Question: I have a table (let's say DataTable for this example) which has hierarchy records ( id,ParentId,IsEmergency) :

'ParentId=0' means root.
So we have this :
'''
0
|
+--- <PHONE>
|
+--- <PHONE>
|
+--- <PHONE>
|
+--- <PHONE>
|
+--- <PHONE>
'''
I'm after displaying only the those records who has 'parentId=0'
But I want to add another logical column which states "this parent has 'IsEmergency=true' in one of it's childs/sub childs
So I'm after
'''
id parentId hasEmergencyInOneOfItsChild
-------------------------------------------------------
<PHONE> 0 false
<PHONE> 0 false
<PHONE> 0 true
'''
How can I achieve it via recursive linq ?
For convenience I created this Datatable :
'''
DataTable dt = new DataTable("myTable");
dt.Columns.Add("id", typeof (int));
dt.Columns.Add("parentId", typeof (int));
dt.Columns.Add("isEmergency", typeof (bool));
DataRow row = dt.NewRow();
row["id"] =<PHONE>;
row["parentId"] = 0;
row["isEmergency"] =false;
dt.Rows.Add(row);
row = dt.NewRow();
row["id"] =<PHONE>;
row["parentId"] = 0;
row["isEmergency"] = false;
dt.Rows.Add(row);
row = dt.NewRow();
row["id"] =<PHONE>;
row["parentId"] = 0;
row["isEmergency"] =false;
dt.Rows.Add(row);
row = dt.NewRow();
row["id"] =<PHONE>;
row["parentId"] = <PHONE>;
row["isEmergency"] = false;
dt.Rows.Add(row);
row = dt.NewRow();
row["id"] =<PHONE>;
row["parentId"] = <PHONE>;
row["isEmergency"] = true;
dt.Rows.Add(row);
'''
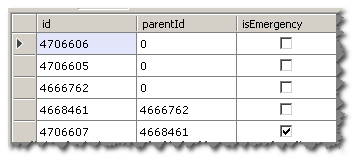
Answer: Given your data:
'''
var lookup = dt.Rows.Cast<DataRow>().Select(x => new
{
id = (int)x["id"],
parentId = (int)x["parentId"],
isEmergency = (bool)x["isEmergency"],
}).ToLookup(x => x.parentId);
'''
I build a lookup "sorted" by 'parentid' (let's say it's a like a dictionary but with multiple values for each key)
'''
// Taken from http://stackoverflow.com/a/210<PHONE>
public static IEnumerable<T> SelectSelfDescendents<T>(IEnumerable<T> source, Func<T, IEnumerable<T>> selector)
{
foreach (var item in source)
{
yield return item;
foreach (T item2 in SelectSelfDescendents(selector(item), selector))
yield return item2;
}
}
'''
A recursive function to return recursively the input collection plus the descendents
'''
var roots = lookup[0].Select(x => new
{
x.id,
// x.parentId // useless, it's 0
isEmergency = SelectSelfDescendents(new[] { x }, y => lookup[y.id]).Any(y => y.isEmergency),
childs = SelectSelfDescendents(new[] { x }, y => lookup[y.id]).ToArray()
}).ToArray();
'''
A little Linq to handle everything :-)
'''
lookup[0]
'''
We start with the "root" elements (the elements that have parentId == 0)
This one
'''
.SelectSelfDescendents(new[] { x }, y => lookup[y.id])
'''
given an ienumerable returns the ienumerable plus all its recursive childrens.
'''
new[] { x }
'''
Transforms the "current" root element in a collection of a single element.
'''
y => lookup[y.id]
'''
This is a descendent selector: given an element it finds in the lookup all the childs that have 'y.id' as a parent (because the lookup is by parentId)
So in the end the 'SelectSelfDescendents' will return 'new[] { x }' concatenated with all its "descendents"
'''
.Any(y => y.isEmergency)
'''
if any 'isEmergency' is 'true' returns 'true'
Now, as you noticed, I'm recalculating 'SelectSelfDescendants' twice (once for 'isEmergency' and once for 'childs')... In truth 'childs' was a property I had added to "debug" the recursive enumeration, so it can be removed if it is not necessary. If you want to keep it, you can use the 'let' keyword (or "expand" the 'let' keyword as you've shown you did in chat... it is the same thing). Note that I "cache" the 'SelectSelfDescendents' with a '.ToArray()' (as you did). Without it, it would still be evaluated twice, because it returns an 'IEnumerable<>'
'''
var roots = (from x in lookup[0]
let childs = SelectSelfDescendents(new[] { x }, y => lookup[y.id]).ToArray()
select new
{
x.id,
// x.parentId // useless, it's 0
isEmergency = childs.Any(y => y.isEmergency),
childs
}).ToArray();
'''